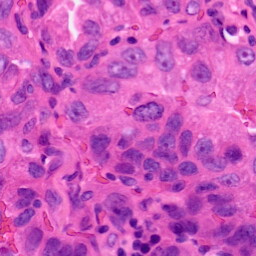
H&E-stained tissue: Lung